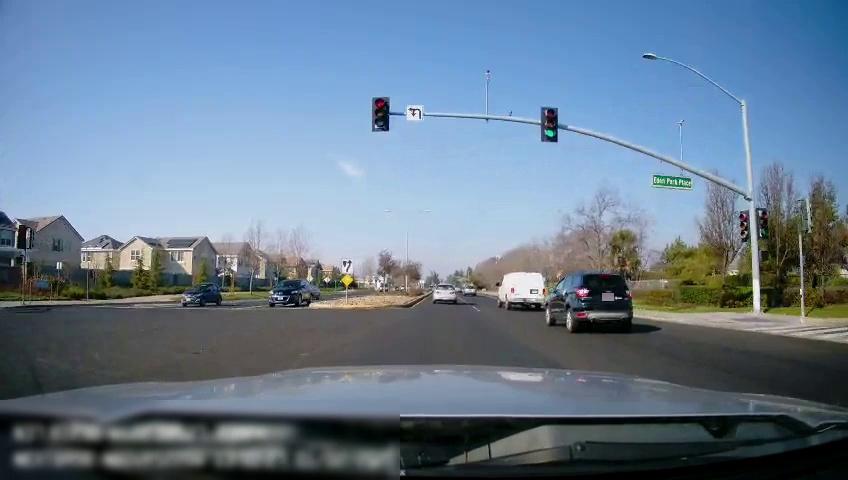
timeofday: Day
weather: Sunny
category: Drivable Space
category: Vehicles | Car
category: Vehicles | Car
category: Vehicles | SUV
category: Vehicles | SUV
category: Vehicles | Van
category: Vehicles | SUV
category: Vehicles | Car
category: Lanes | Current Lane
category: Lanes | Current Lane
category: Lanes | Opposite Lane
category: Traffic | Lights
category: Traffic | Lights
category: Traffic | Lights
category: Traffic | Lights
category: Traffic | Lights
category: Traffic | Lights
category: Traffic | Signs
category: Traffic | Signs
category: Traffic | Lights
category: Traffic | Signs
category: Traffic | Signs
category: Traffic | Lights